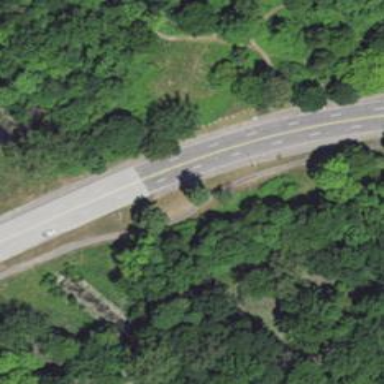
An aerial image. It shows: Secondary road.